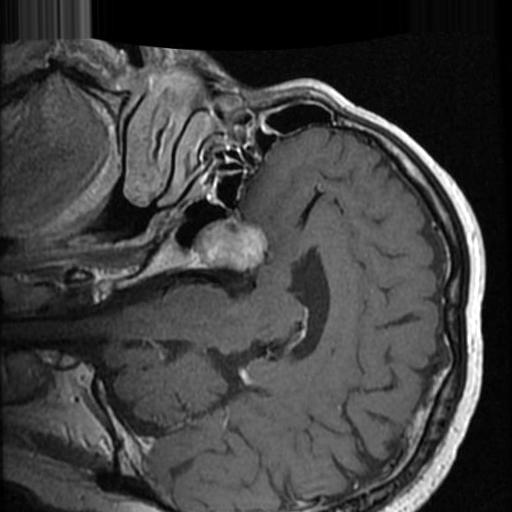
Label: brain_tumor